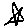
Label: star